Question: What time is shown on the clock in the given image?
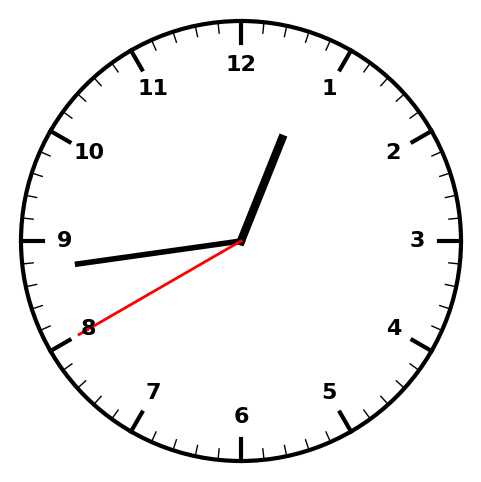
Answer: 12:43:40